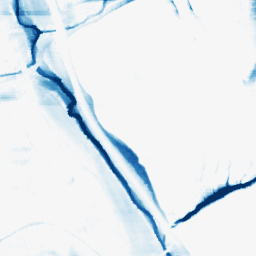
Category: morphological
Decomposition family: morphological_rect
Decomposition parameters: operation: closing
width: 50
height: 10
Upsampling method: lanczos
Upsampling parameters: scale: 4
Upsampling scale: 4